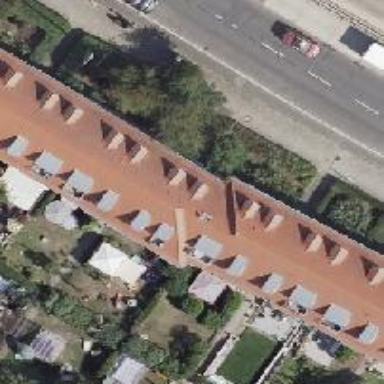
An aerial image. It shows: Hipped roof apartment building.